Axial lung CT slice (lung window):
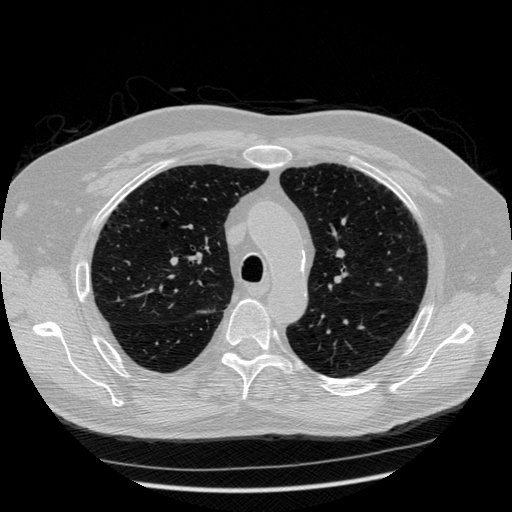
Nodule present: no